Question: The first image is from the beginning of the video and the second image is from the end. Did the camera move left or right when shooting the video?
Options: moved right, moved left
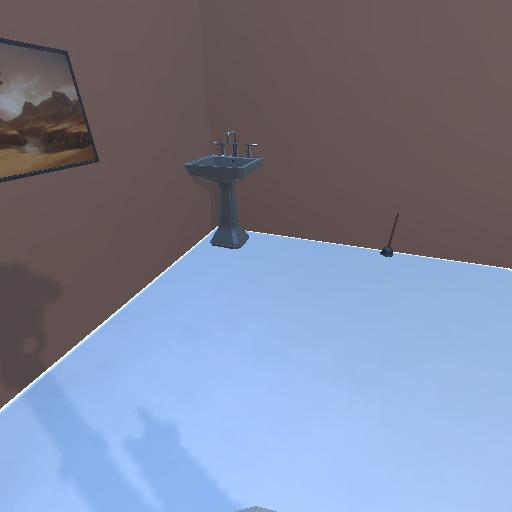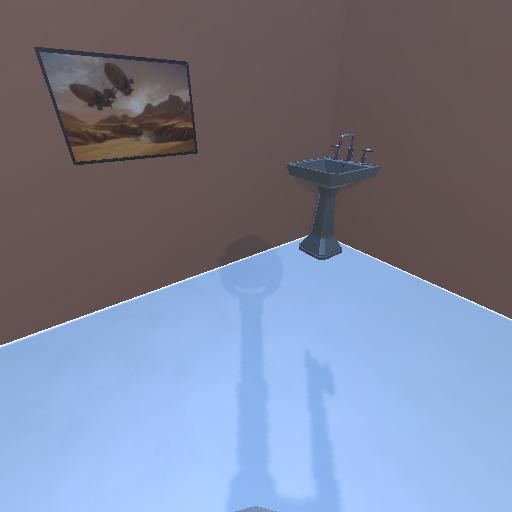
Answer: moved right